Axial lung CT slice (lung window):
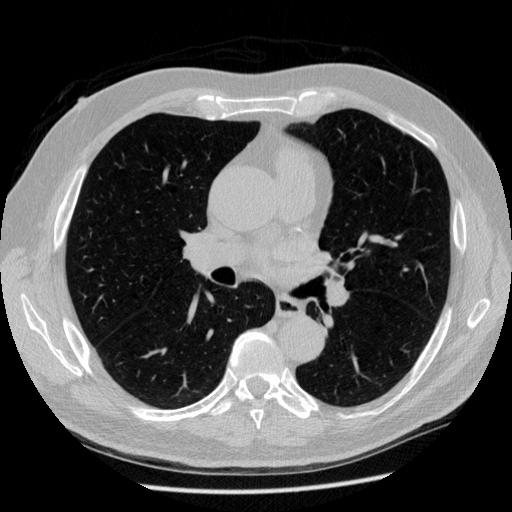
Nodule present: no